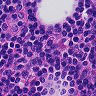
Metastatic tissue present: no